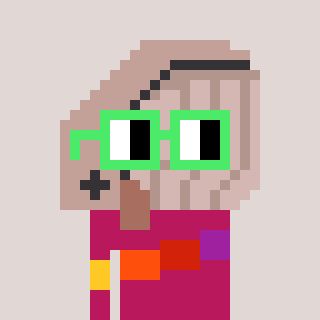
a pixel art character with square light green glasses, a whale-shaped head and a darkpink-colored body on a warm background